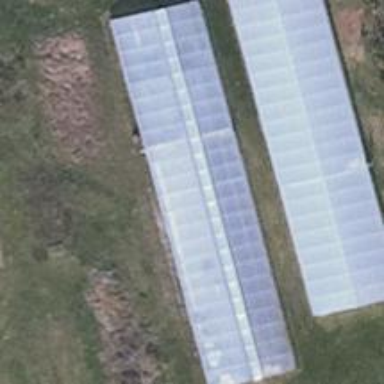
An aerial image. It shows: Greenhouse.